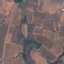
Land use / land cover class: PermanentCrop